A scalogram (wavelet time-scale view) of one vibration snapshot from a rotating machine is shown. Determine the machine's mechanical condition. Answer with exactly one of: normal, misalignment, unbalance, looseness.
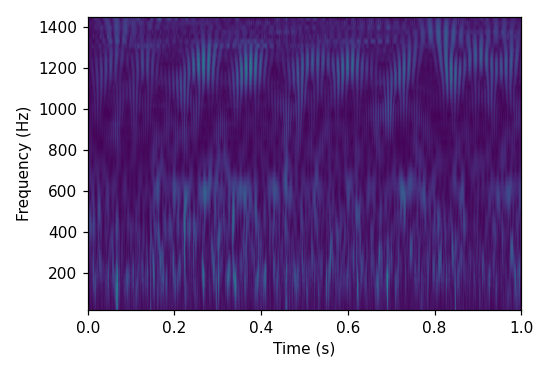
Answer: misalignment